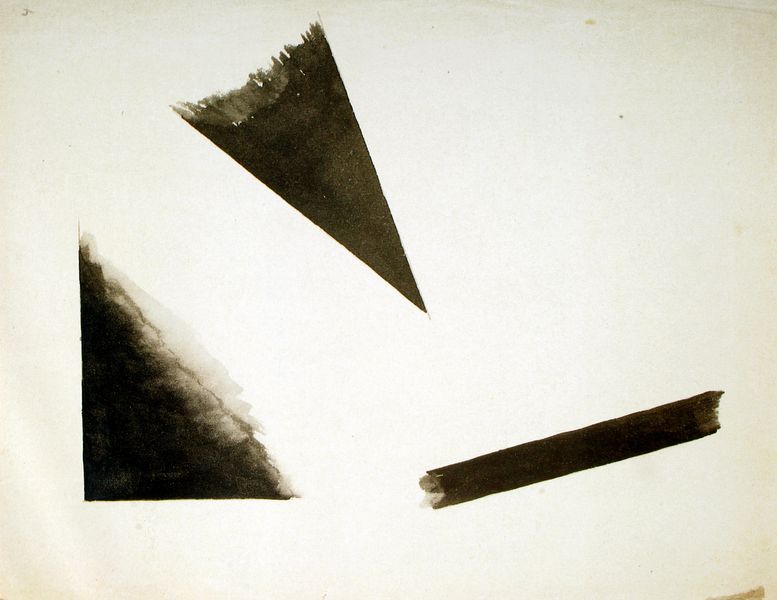
Titel: Popowas Antwort auf Kandinskys Fragebogen zur Farbe
Künstler: Ljubow Popowa
Standort: Moskau
Institution: Tretjakow-Galerie
Schlagwörter: weiß, aquarell, dreieck, komposition, kubismus, grau, licht, schwarz, zeichnung, expressionismus, malerei, spitze, pastos, fransen, drei, papier, ecke, stab, abstrakt, fläche, flächen, formen, wasserfarbe, linien, figuren, einfach, spitz, symmetrie, gerade, kante, tusche, fetzen, rechteck, linie, kohle, schwarzweiß, strich, wässrig, tinte, ecken, geometrisch, quader, ende, auslaufen, dreiecke, pfeil, geometrie, anordnung, konstruktivismus, zylindrisch, rohr, russisch, barren, winkel, parallele, elemente, rechtwinklig, keil, dreicke, rechter winkel, lavur, rechte, ausgefranst, gleichschenklig, end, fransig, l, scharfkantig, rechtck